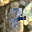
Label: 7